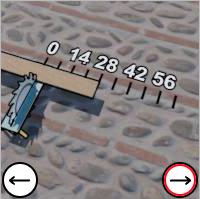
Task: length
Answer: 28
First scale value: 14.0